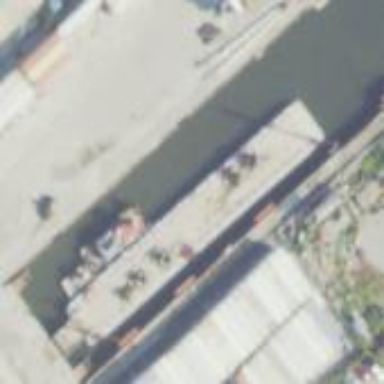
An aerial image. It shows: Dock by the waterway.